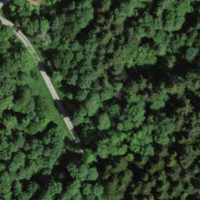
EUNIS habitat code: 41
Species observed at this site:
Pholidoptera griseoaptera